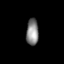
Tissue: skin
Cell type: Myeloid cells
Senescence score: 0.7315
Nuclear area (px): 318
Mean DAPI intensity: 134.22